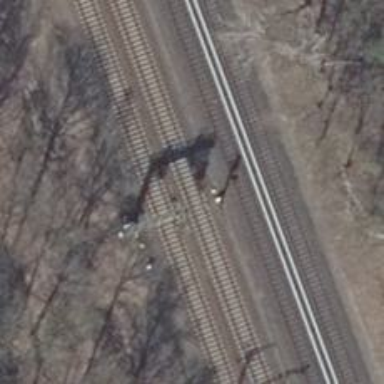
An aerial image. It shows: Railway signal.